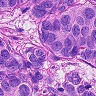
Metastatic tissue present: yes